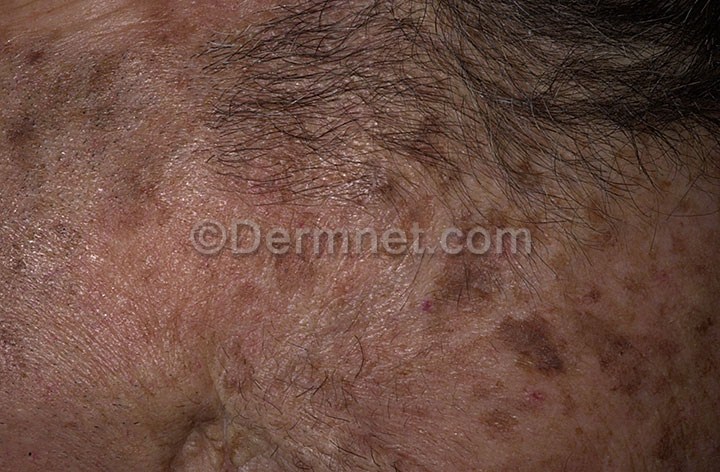
Disease: Light Diseases and Disorders of Pigmentation